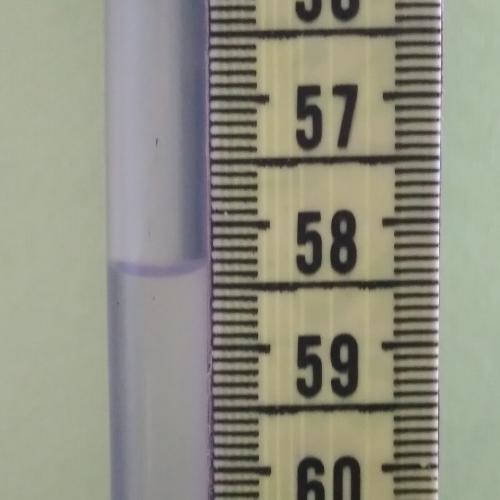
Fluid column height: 58.4 cm